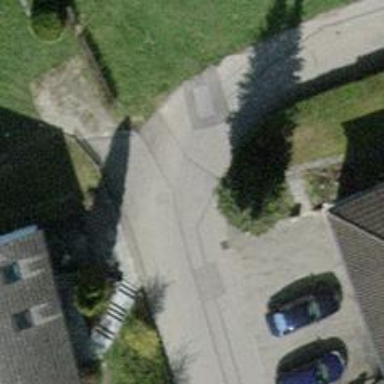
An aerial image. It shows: Residential road.